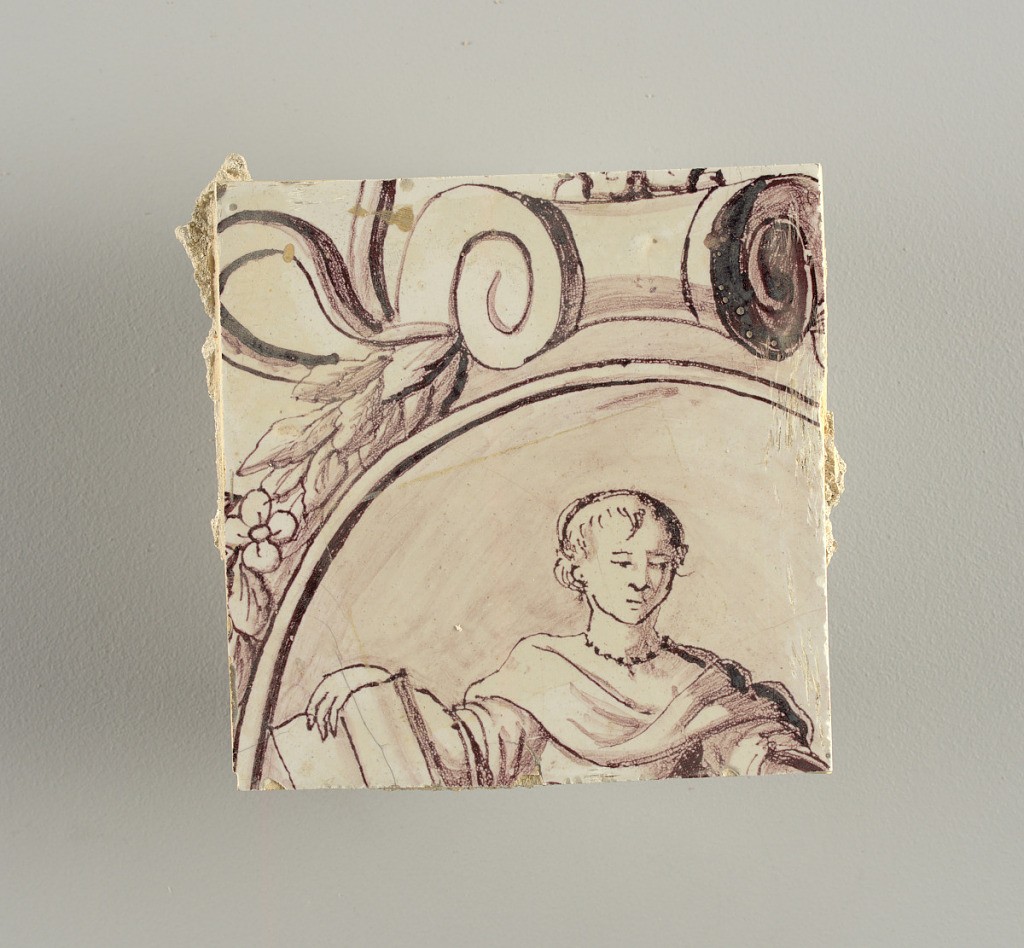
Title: Wall facing
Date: ca. 1725
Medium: tin-glazed earthenware, underglaze
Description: Running design for a frieze or a dado, composed of scrolls of foliage and strapwork, and four repeating motifs--a seated woman in a small upright oval medallion, a putto seated on a rocailled base, and strapwork in axial pattern.  The various panels, A to F, show various repeats of the same design, all being five tiles high and a varying number of tiles wide.